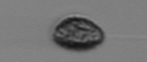
Label: Pseudochattonella_farcimen